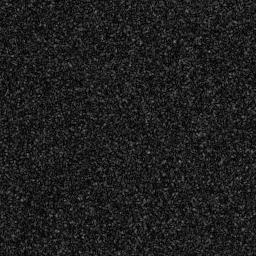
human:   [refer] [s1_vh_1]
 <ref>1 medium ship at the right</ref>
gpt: <box>[[81, 56, 94, 70, 0]]</box>